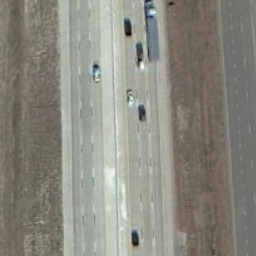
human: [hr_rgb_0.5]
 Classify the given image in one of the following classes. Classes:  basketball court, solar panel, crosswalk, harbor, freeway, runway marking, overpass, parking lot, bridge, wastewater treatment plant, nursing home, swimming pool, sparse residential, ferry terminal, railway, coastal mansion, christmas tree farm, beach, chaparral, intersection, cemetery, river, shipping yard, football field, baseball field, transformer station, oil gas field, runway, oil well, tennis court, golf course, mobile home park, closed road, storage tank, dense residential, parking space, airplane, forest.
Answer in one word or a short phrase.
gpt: freeway